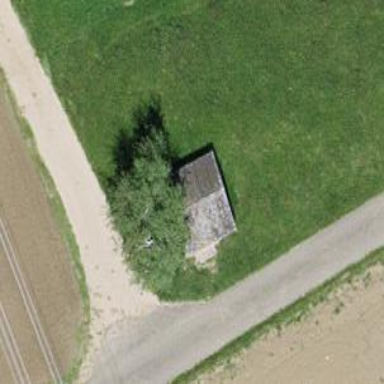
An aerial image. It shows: Bench.